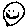
Label: smiley face